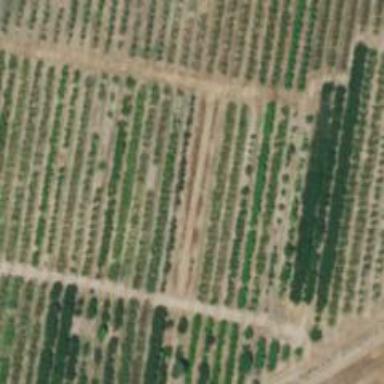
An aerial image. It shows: Orchard.